Question: I am attempting to obtain this result to get a TitleTextLabel|DescTextLabel with the line to break the two. Just like this example the homepage is divided from the URL field.

Can someone please point me in the right direction? I have read online / & the documentation but cannot find the right answer I'm looking for. I appreciate your help!
Thanks
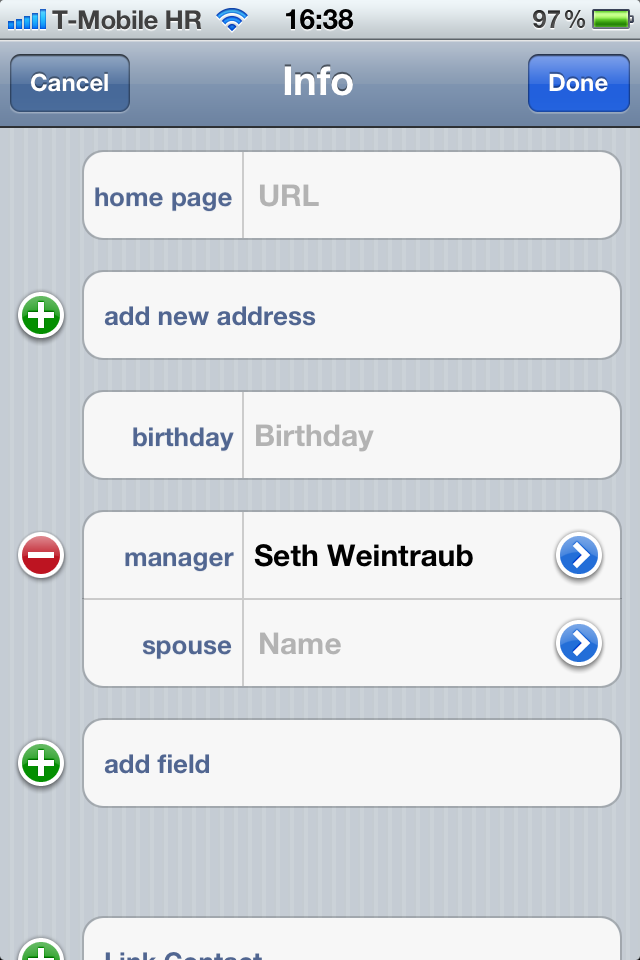
Answer: There are a couple of ways I can think of to add that dividing line. You could override drawRect, and draw the line there. Another way that could be done wholly in IB, would be to add a 1 pixel wide label (with a light gray background an no text) in between the left and right labels. The left label should have a fixed width and constraints to the left side of the cell and to the 1 pixel wide label. The right label should just have constraints to the 1 pixel wide label and the right side of the cell (no fixed width). The 1 pixel wide label should have 0 length constraints to the top and bottom of the cell and a fixed width.